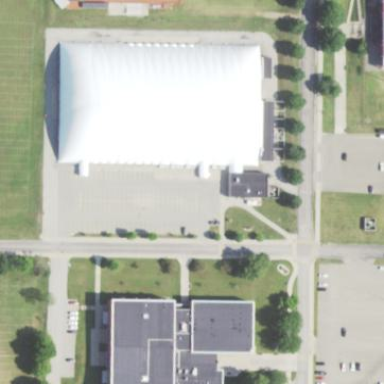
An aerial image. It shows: Sports hall building.